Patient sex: F
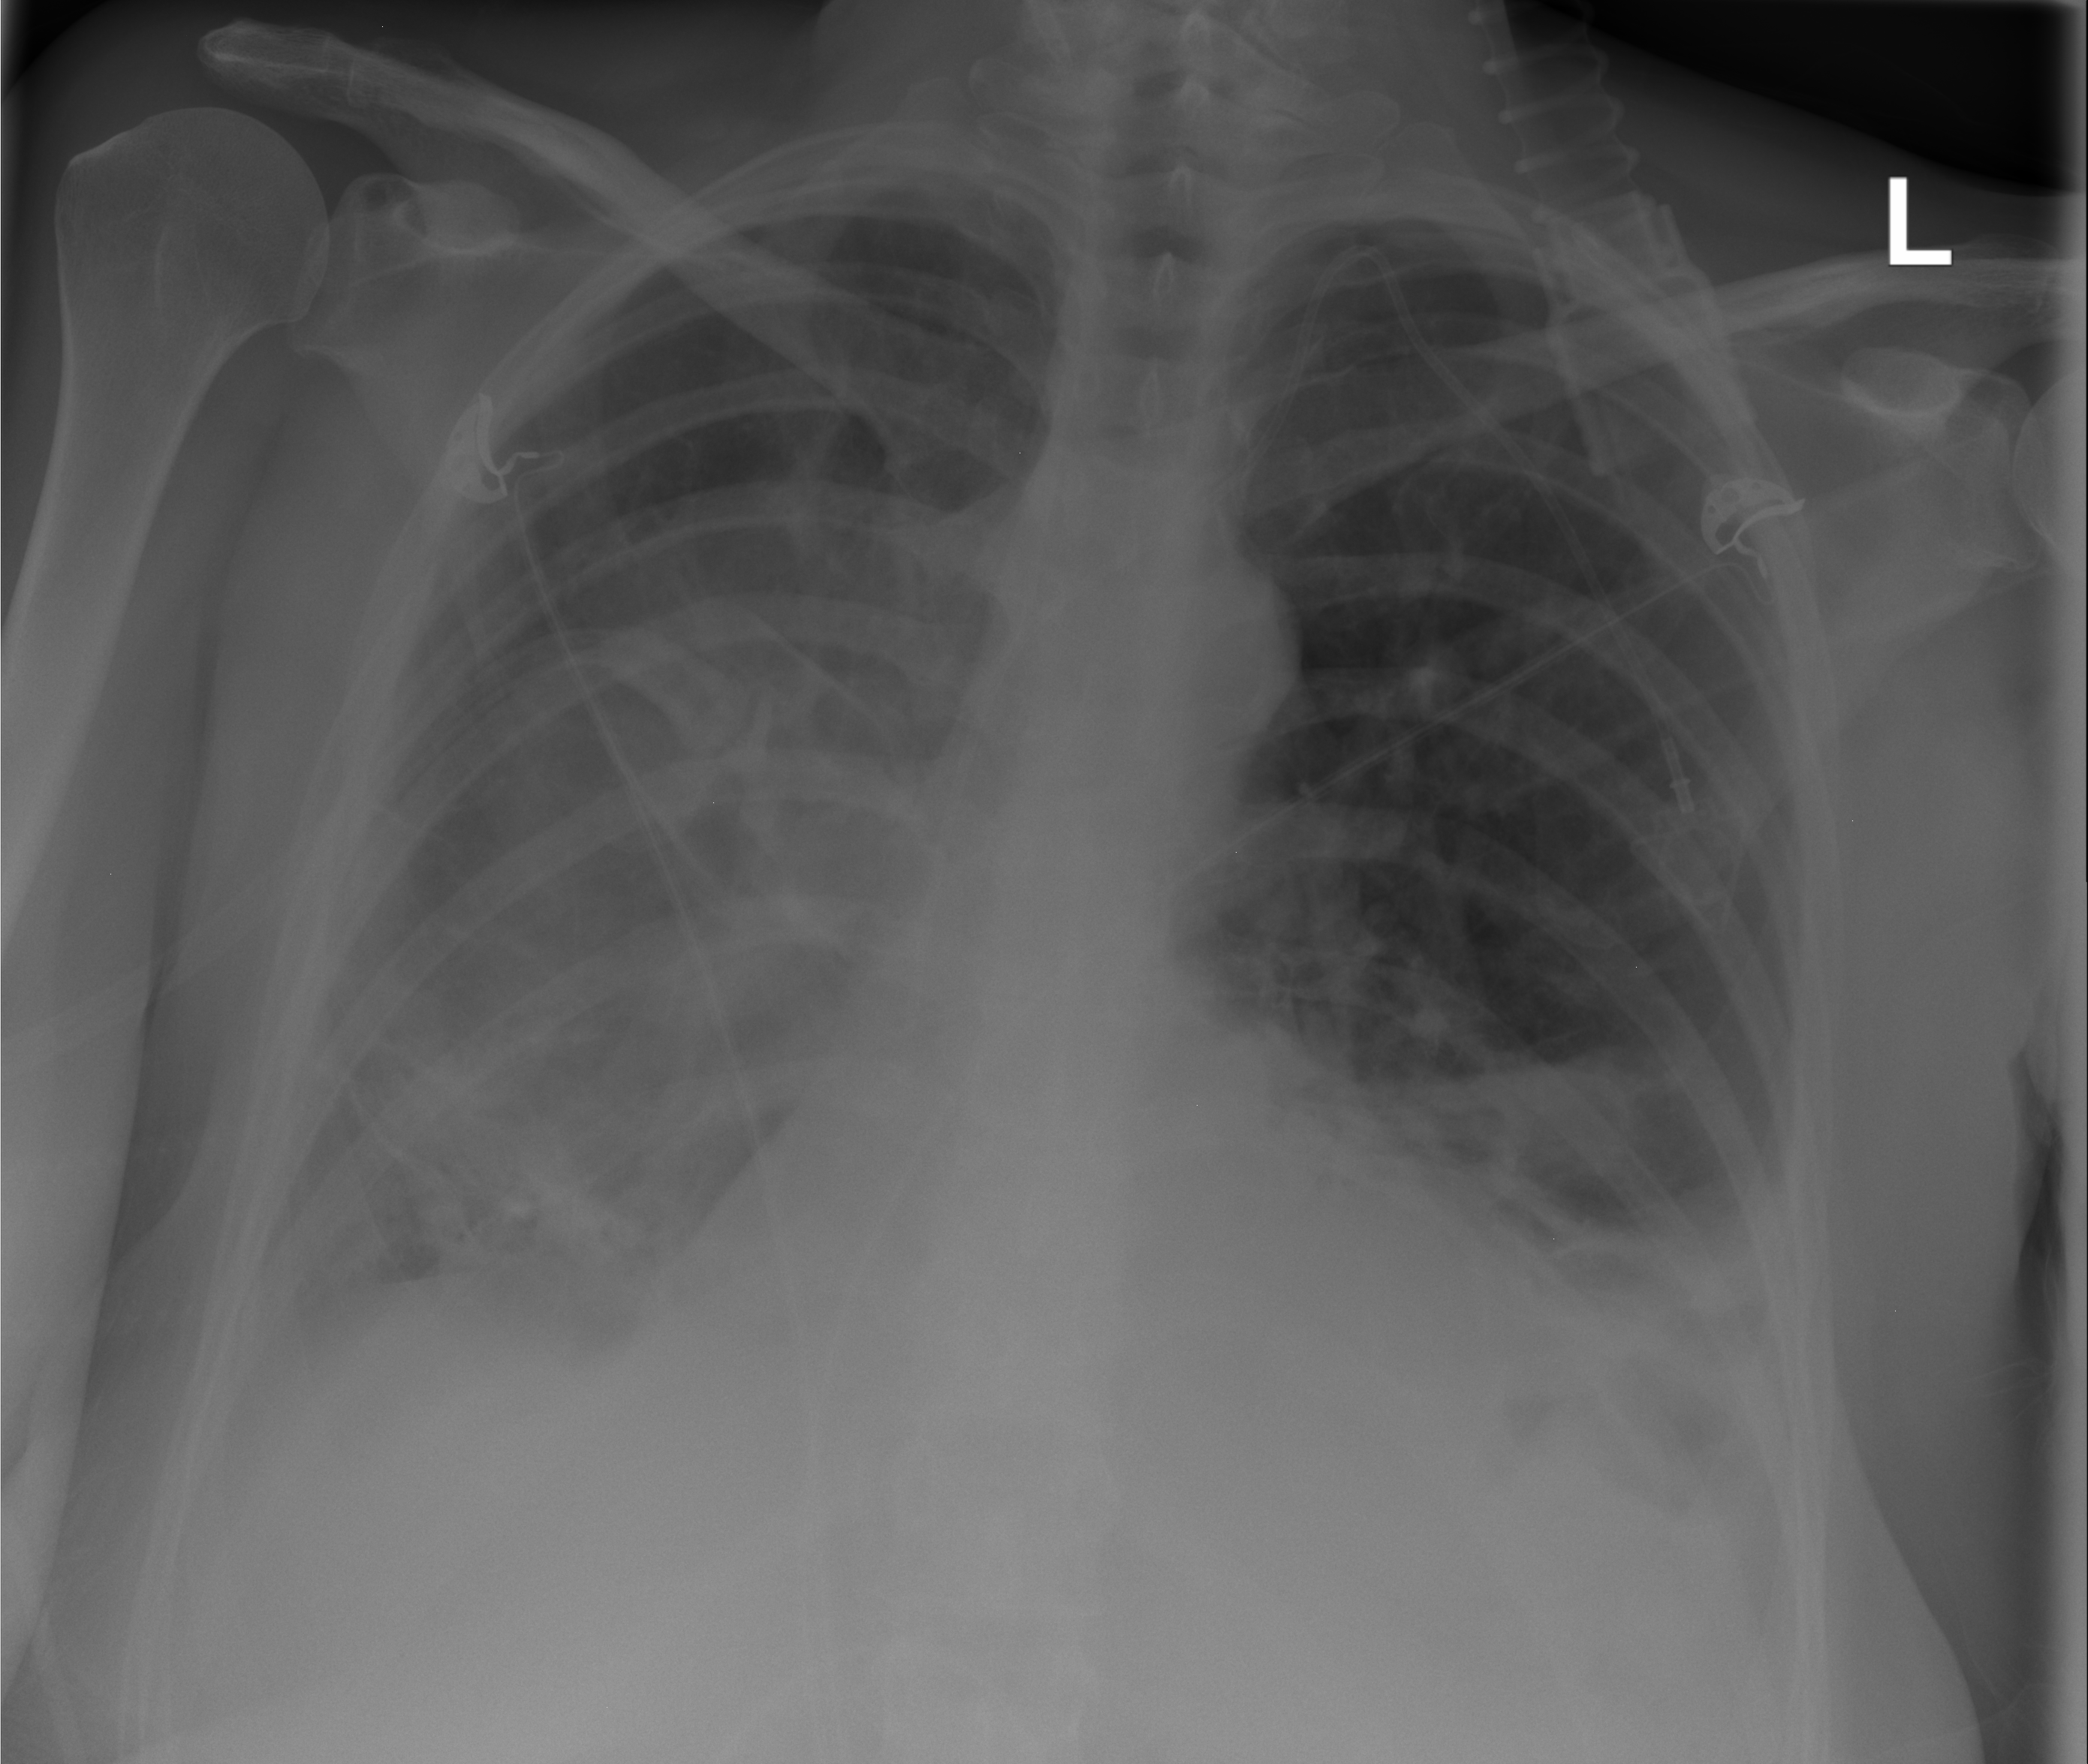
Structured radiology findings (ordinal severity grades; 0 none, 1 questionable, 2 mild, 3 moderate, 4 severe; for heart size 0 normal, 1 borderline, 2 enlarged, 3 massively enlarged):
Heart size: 1
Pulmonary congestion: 0
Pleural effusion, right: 1
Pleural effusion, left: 2
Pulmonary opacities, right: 2
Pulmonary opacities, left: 1
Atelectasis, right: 2
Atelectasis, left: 2